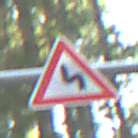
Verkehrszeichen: DoppelkurveZunaechstLinks
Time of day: MorningAfternoon
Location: Outdoor (Nature)
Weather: Clear
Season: NotSpecified
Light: Natural